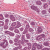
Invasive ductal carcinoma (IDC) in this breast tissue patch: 0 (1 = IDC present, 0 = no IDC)